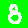
Digit: 8